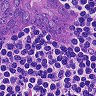
Metastatic tissue present: yes